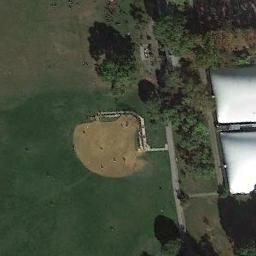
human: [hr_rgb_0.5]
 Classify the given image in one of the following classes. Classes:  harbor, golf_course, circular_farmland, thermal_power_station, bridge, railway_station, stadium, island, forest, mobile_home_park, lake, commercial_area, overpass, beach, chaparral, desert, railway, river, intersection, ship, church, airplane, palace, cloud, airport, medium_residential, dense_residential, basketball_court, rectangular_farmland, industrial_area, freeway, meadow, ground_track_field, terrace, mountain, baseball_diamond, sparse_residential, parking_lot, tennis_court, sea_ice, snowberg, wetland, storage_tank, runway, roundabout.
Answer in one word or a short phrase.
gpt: baseball_diamond